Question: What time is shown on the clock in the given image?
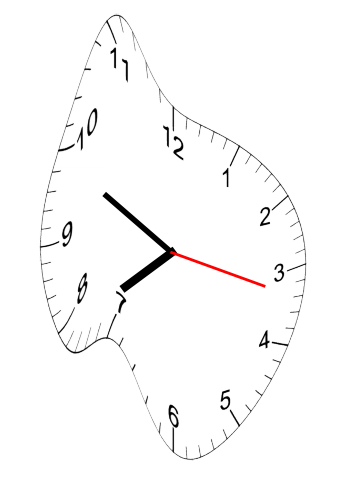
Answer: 07:49:17